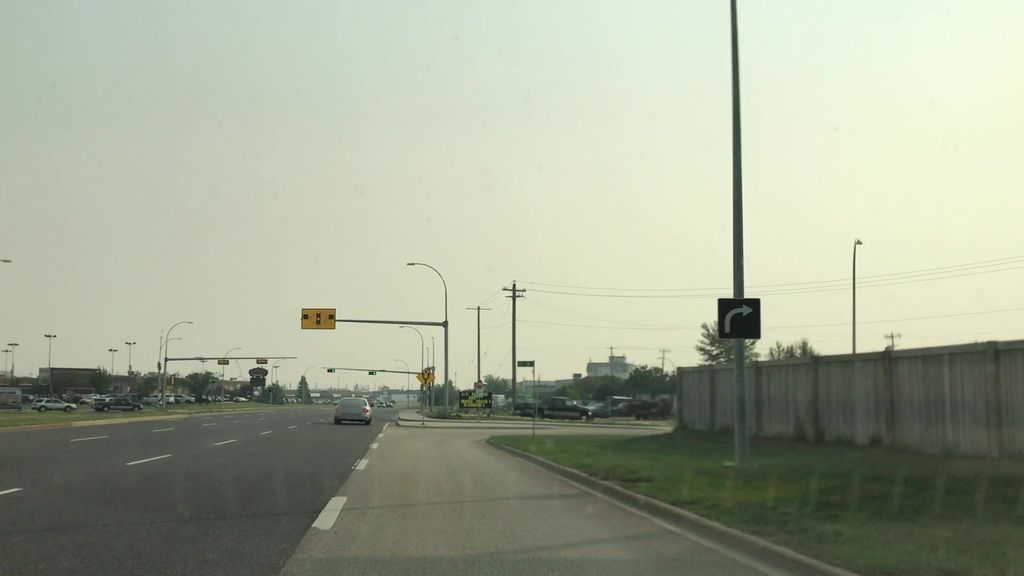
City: edmonton